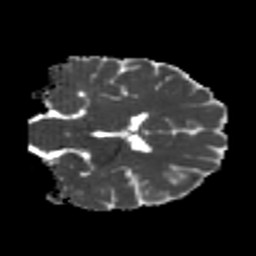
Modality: MD
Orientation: coronal
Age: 18
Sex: male
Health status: healthy
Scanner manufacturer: philips
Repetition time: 7.387 s
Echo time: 0.08599 s